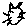
Label: cat